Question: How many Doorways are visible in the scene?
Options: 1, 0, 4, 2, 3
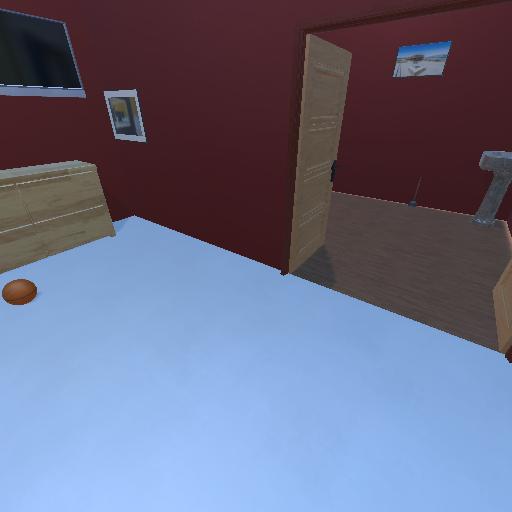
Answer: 1